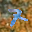
Label: 7